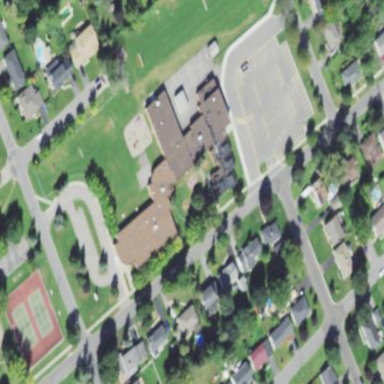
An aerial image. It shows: School.